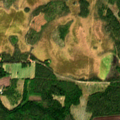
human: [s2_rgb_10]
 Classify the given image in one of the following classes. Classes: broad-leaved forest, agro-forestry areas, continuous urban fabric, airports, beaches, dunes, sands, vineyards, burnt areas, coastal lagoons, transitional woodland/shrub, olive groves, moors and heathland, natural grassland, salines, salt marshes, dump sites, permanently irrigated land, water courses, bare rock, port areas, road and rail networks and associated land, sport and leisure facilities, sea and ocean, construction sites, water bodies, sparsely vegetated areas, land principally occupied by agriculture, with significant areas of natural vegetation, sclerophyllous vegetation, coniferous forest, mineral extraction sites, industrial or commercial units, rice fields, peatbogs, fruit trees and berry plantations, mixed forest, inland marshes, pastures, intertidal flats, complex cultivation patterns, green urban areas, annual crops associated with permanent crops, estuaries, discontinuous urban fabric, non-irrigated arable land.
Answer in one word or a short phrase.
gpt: coniferous forest, transitional woodland/shrub, peatbogs